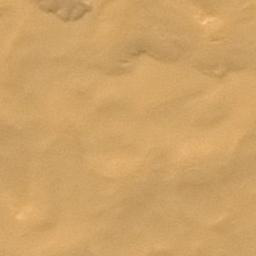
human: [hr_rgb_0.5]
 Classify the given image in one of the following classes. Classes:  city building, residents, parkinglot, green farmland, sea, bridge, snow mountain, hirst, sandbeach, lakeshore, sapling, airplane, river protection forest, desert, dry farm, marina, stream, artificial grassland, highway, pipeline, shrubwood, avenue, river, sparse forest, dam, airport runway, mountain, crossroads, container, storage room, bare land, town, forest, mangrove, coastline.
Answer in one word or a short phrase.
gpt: desert